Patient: sex M, age 60
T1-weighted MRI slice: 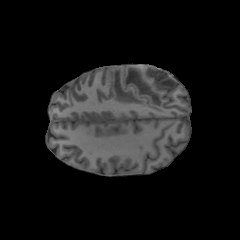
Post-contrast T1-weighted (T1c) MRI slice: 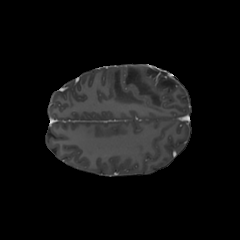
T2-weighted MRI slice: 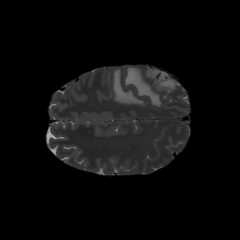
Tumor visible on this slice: yes
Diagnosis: Glioblastoma, IDH-wildtype
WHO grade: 4